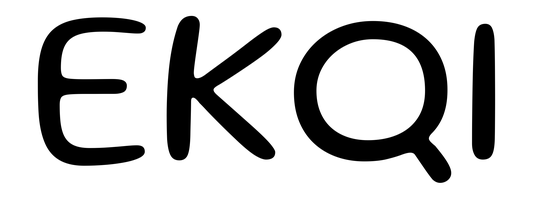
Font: Gluten_Light